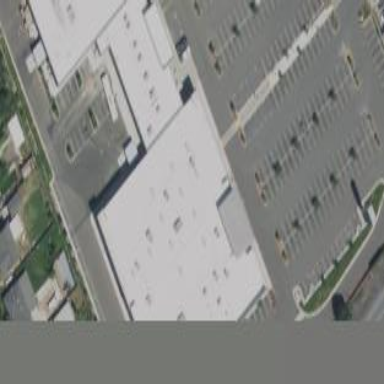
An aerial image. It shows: Building that houses fitness center.